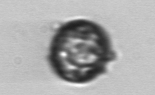
Label: Dinophyceae